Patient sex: M
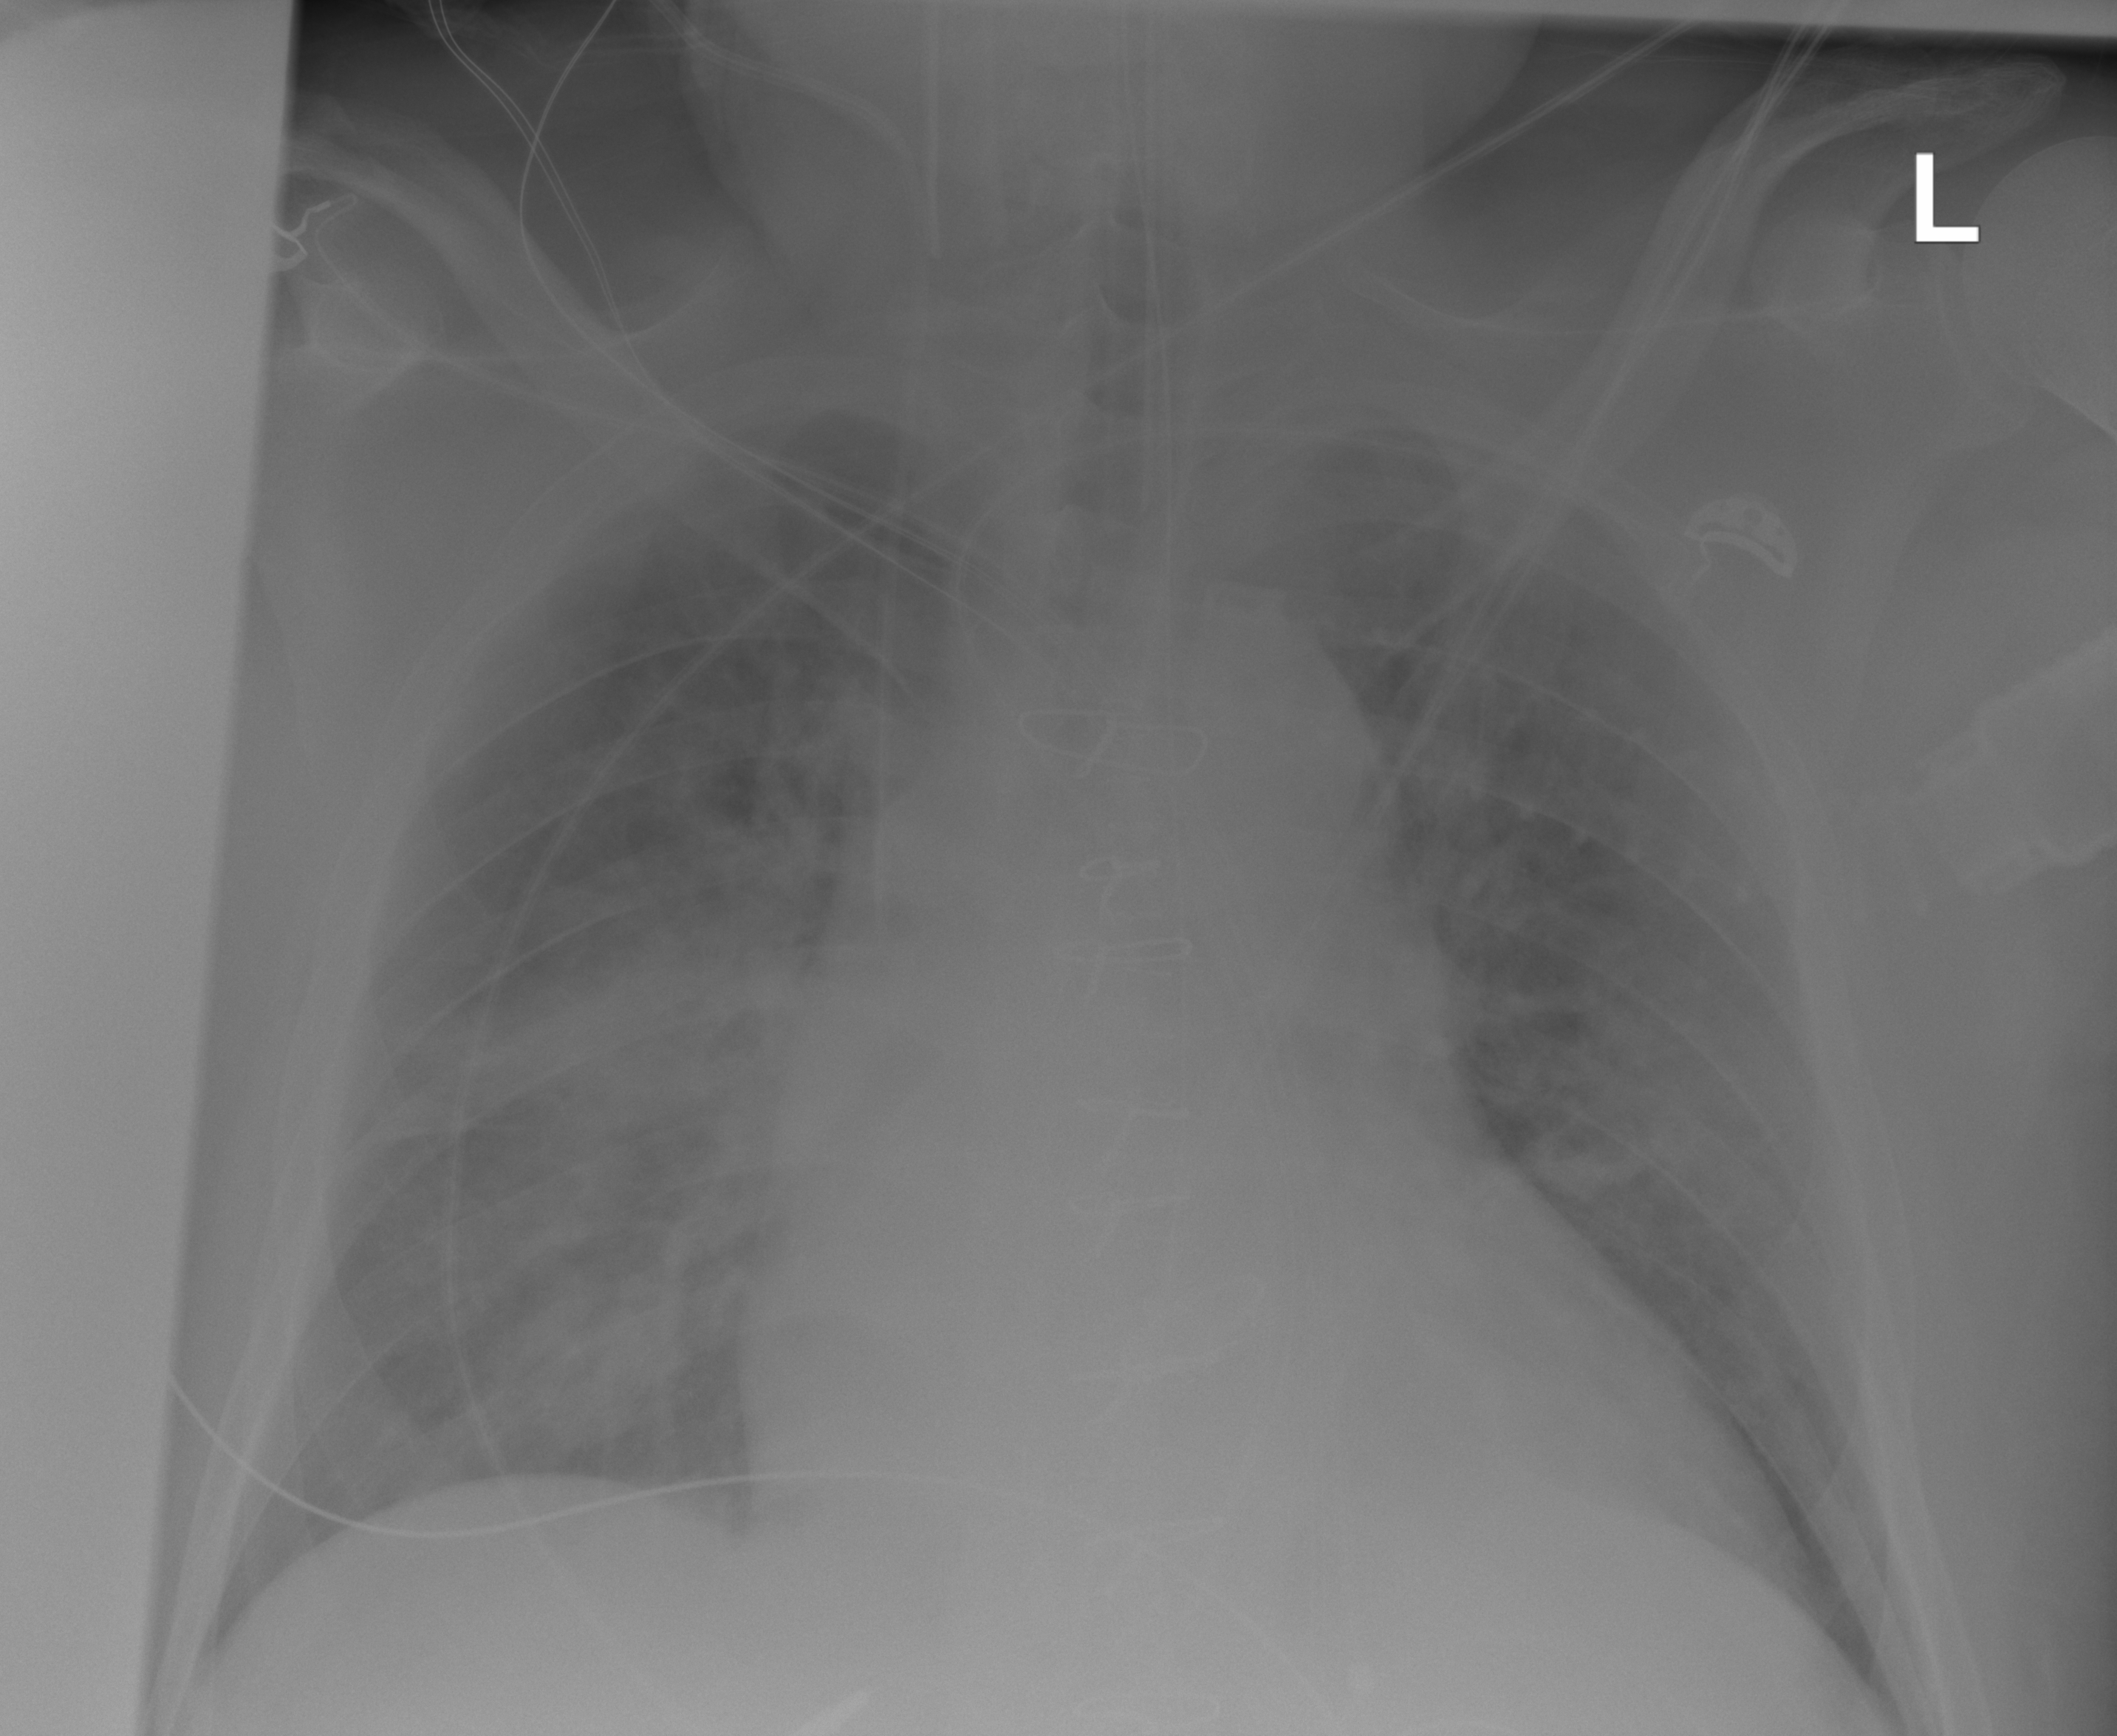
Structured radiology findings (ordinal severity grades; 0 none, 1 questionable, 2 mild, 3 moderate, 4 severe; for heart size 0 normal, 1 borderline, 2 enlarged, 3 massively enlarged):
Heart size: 3
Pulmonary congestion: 2
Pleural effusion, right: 0
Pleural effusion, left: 0
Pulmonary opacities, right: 3
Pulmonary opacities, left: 2
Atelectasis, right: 2
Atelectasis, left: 2